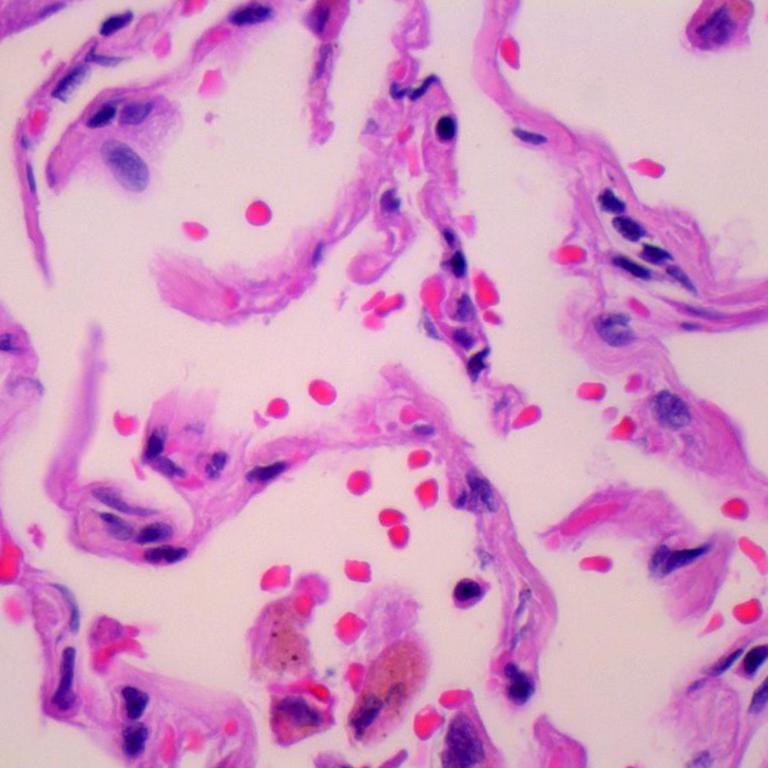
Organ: lung
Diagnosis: benign